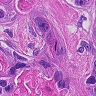
Metastatic tissue present: yes